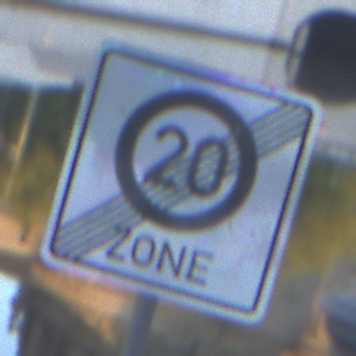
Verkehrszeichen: EndeZone20
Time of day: SunriseSunset
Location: Outdoor (Urban)
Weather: Clear
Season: NotSpecified
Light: Natural